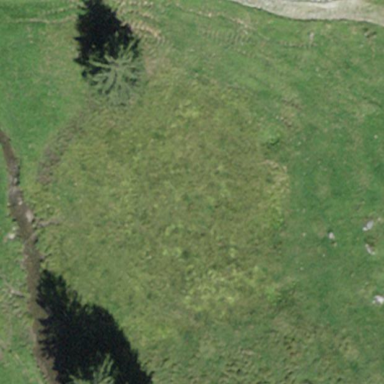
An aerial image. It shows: Fen wetland area.